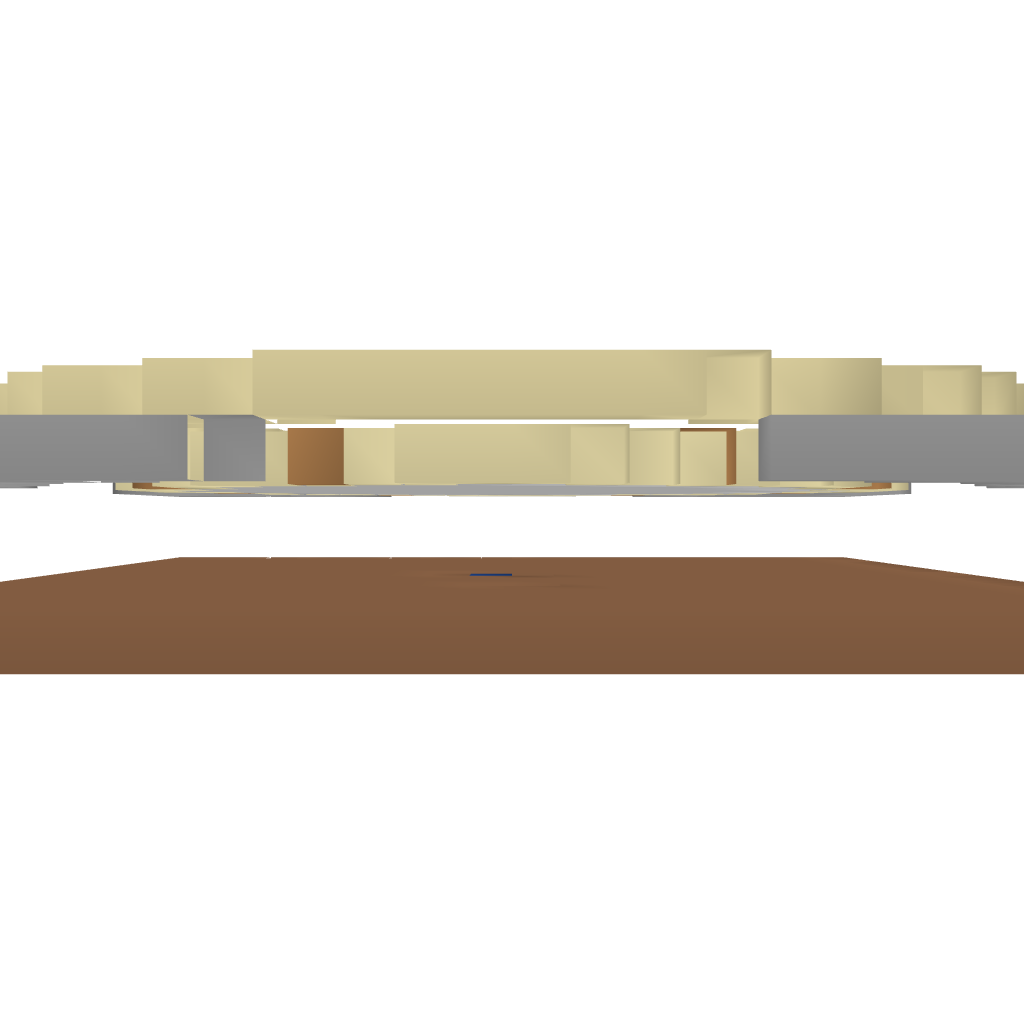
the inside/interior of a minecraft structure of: Small Jem Pool